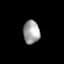
Tissue: lung
Cell type: Epithelial cells
Senescence score: 0.1779
Nuclear area (px): 373
Mean DAPI intensity: 162.871